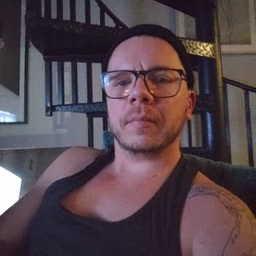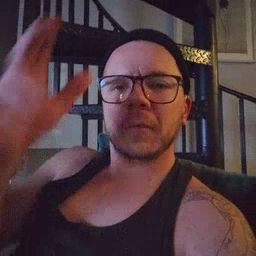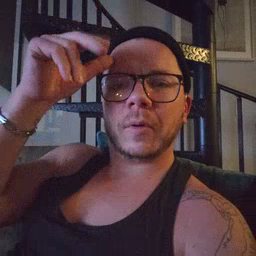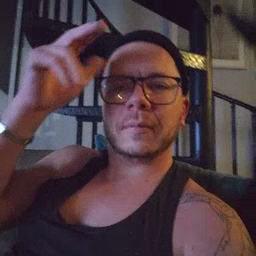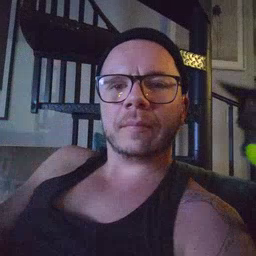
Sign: horse